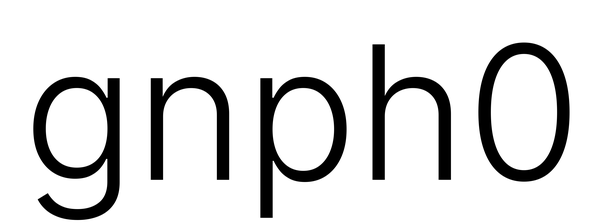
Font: Inter_Light